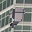
Label: 9